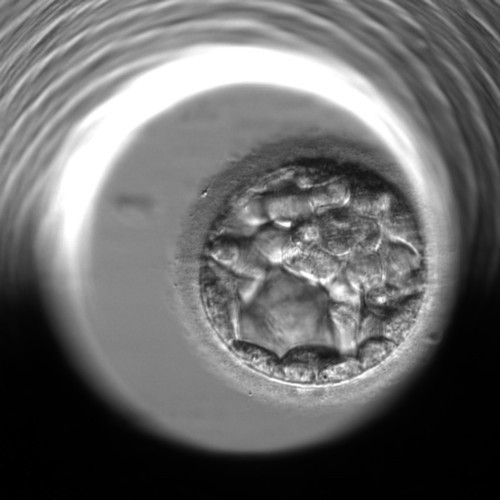
Embryo quality: poor